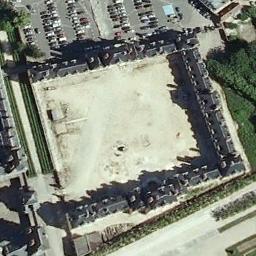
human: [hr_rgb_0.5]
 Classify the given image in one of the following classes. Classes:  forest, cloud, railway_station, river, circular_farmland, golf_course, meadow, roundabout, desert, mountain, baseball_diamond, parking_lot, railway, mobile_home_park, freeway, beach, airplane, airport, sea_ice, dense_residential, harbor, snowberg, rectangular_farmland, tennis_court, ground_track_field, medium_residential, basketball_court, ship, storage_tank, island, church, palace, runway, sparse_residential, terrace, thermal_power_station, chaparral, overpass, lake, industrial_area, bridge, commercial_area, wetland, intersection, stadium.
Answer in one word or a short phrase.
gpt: palace